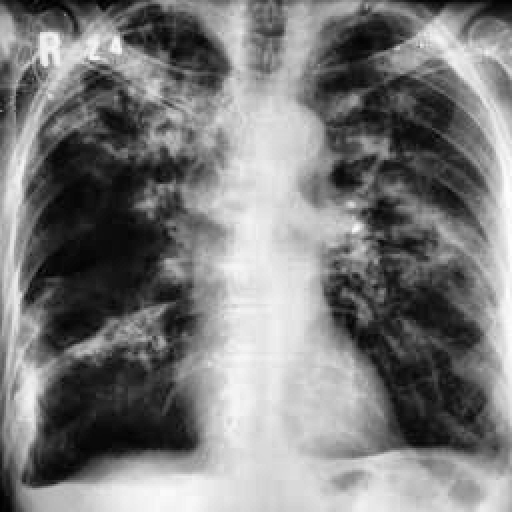
Finding: TUBERCULOSIS